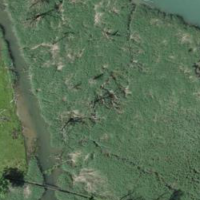
EUNIS habitat code: 21
Species observed at this site:
Phylloscopus collybita